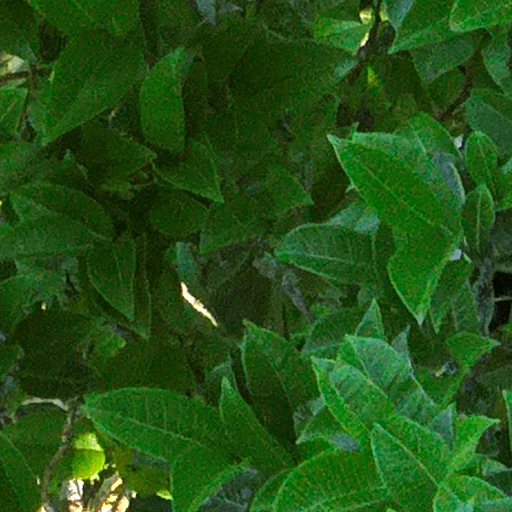
Species: Brosimum alicastrum
GBIF accepted scientific name: Brosimum alicastrum
Crown area (m\u00b2): 320.325